Interaction volume radius: 5 \u00c5
Interaction volume height: 25 \u00c5
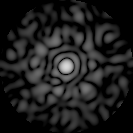
Disorder parameter: 0.8153